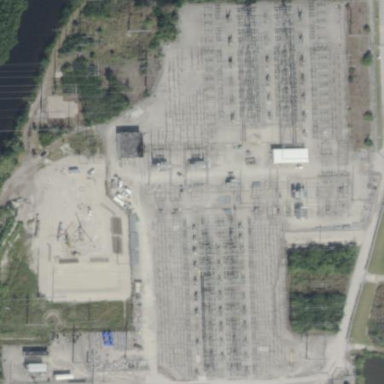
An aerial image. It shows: Outdoor substation at the transmission level.